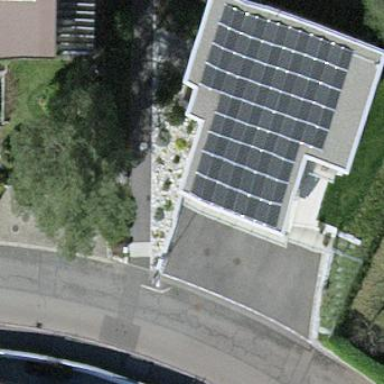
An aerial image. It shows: View of roof of building.